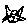
Label: cat